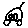
Label: car